Question: I am trying to insert the orderId(which should auto increment) and table number in my database through my dialog box, but when i refer back to MySql database neither the orderId or the table numbers are stored. What could be the problem? The orders table has the attributes: orderId, tableNum, numofGuests, itemIdFK, empIdFK.
'''
private void orderButtonActionPerformed(java.awt.event.ActionEvent evt) {
// TODO add your handling code here:
try {
//Dialog box asking for the table number
String tableNumString = JOptionPane.showInputDialog(null,"What is the table number?",
"Your Password",JOptionPane.QUESTION_MESSAGE);
int tableNum = Integer.parseInt(tableNumString);
System.out.println(tableNum);
String query = "Insert into orders(orderId,tableNum) values(?,?)";
int order = 1;
ps = connection.prepareStatement(query);
ps.setInt(1, order);
ps.setInt(2, tableNum);
//switch to the next page after table number is inserted
CardLayout cl = (CardLayout)(mainpanel.getLayout());
cl.show(mainpanel,"card3");
} catch (SQLException | NumberFormatException ex) {}
}
'''

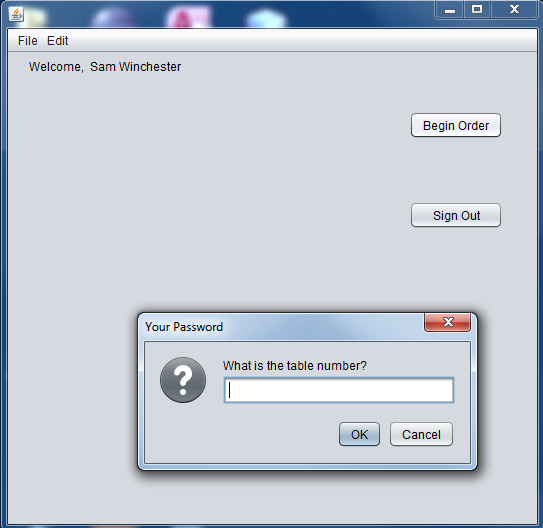
Answer: You never actually execute the update in your code. You need to call this:
'''
ps.executeUpdate();
'''
There's a nice example of prepared statements <URL>.